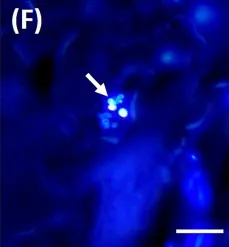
Imaging and pathological diagnosis. And fungal fluorescence staining Lesions and pathogens were marked by arrows. Pathological images are shown at x400 magnification. Bar=20 mum.
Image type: pathology (fish)